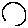
Label: smiley face